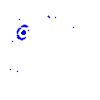
Particle: electron